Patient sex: F
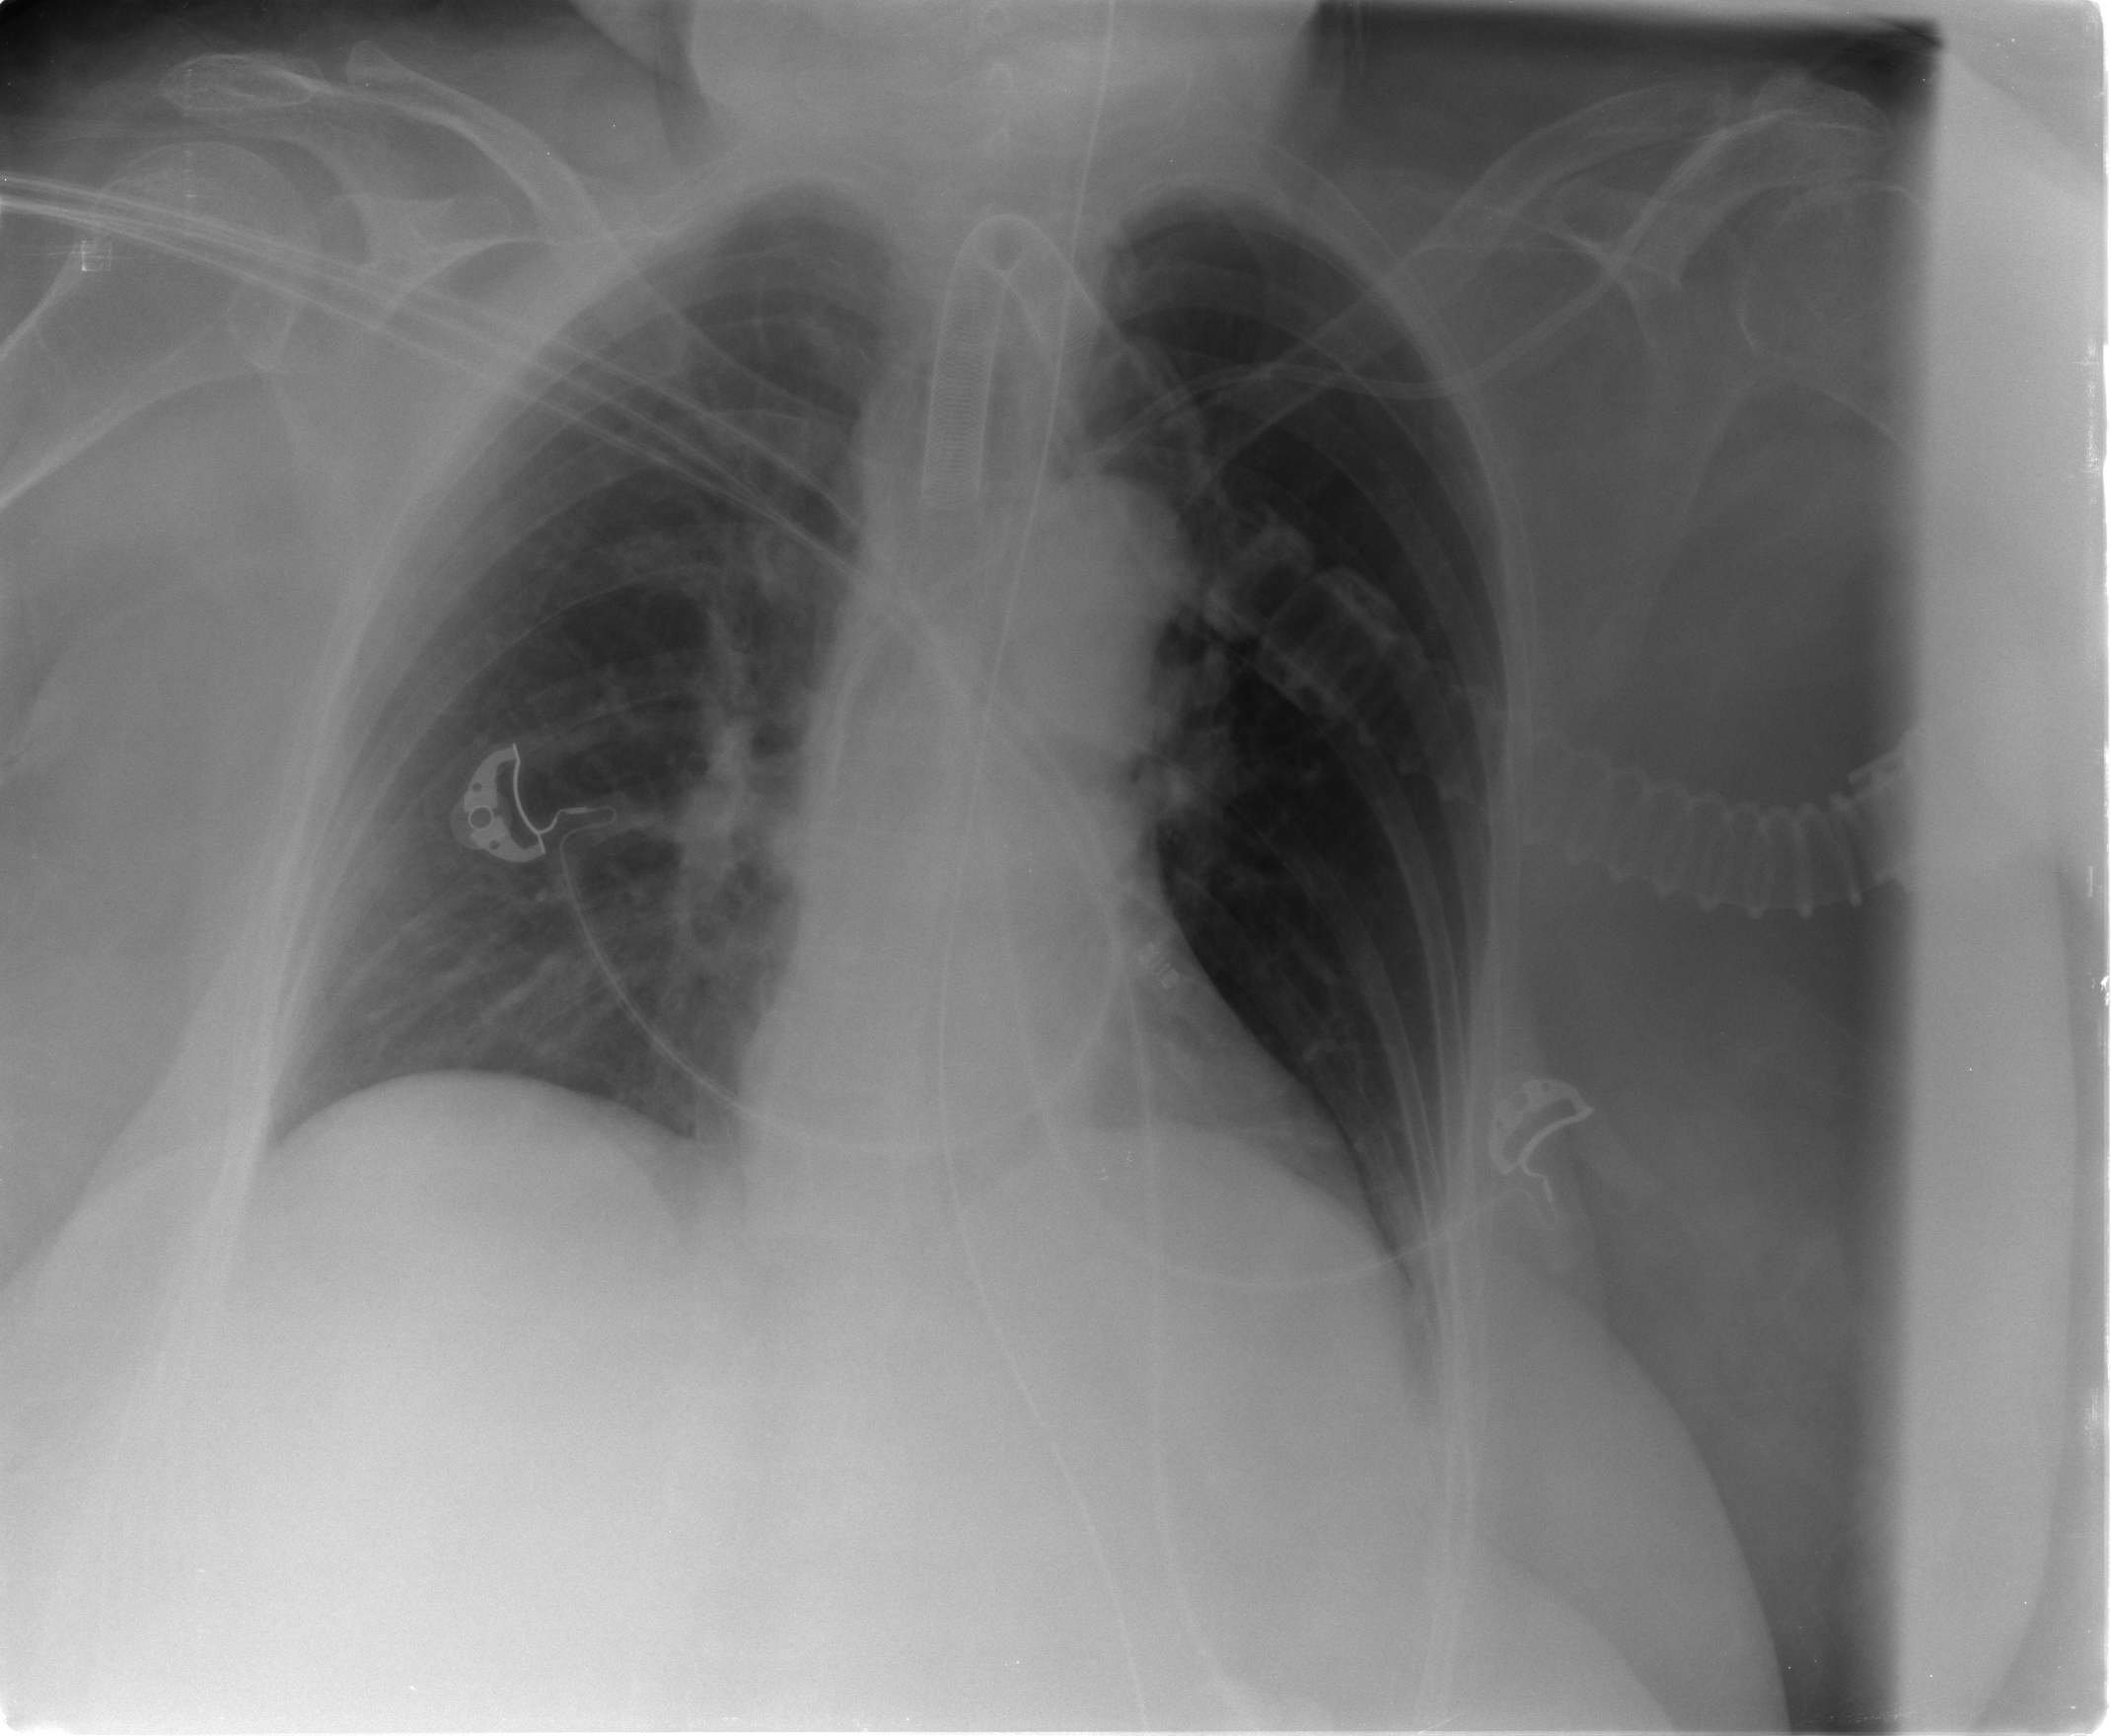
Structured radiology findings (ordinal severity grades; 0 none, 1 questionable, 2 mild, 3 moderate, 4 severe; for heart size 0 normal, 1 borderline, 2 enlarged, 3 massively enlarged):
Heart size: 0
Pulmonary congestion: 1
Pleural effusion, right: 0
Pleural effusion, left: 1
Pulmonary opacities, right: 0
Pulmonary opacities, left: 0
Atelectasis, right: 0
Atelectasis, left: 2